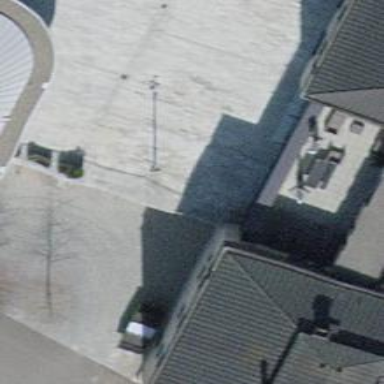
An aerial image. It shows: Building with flat grey roof. The overall color of the building is also grey.